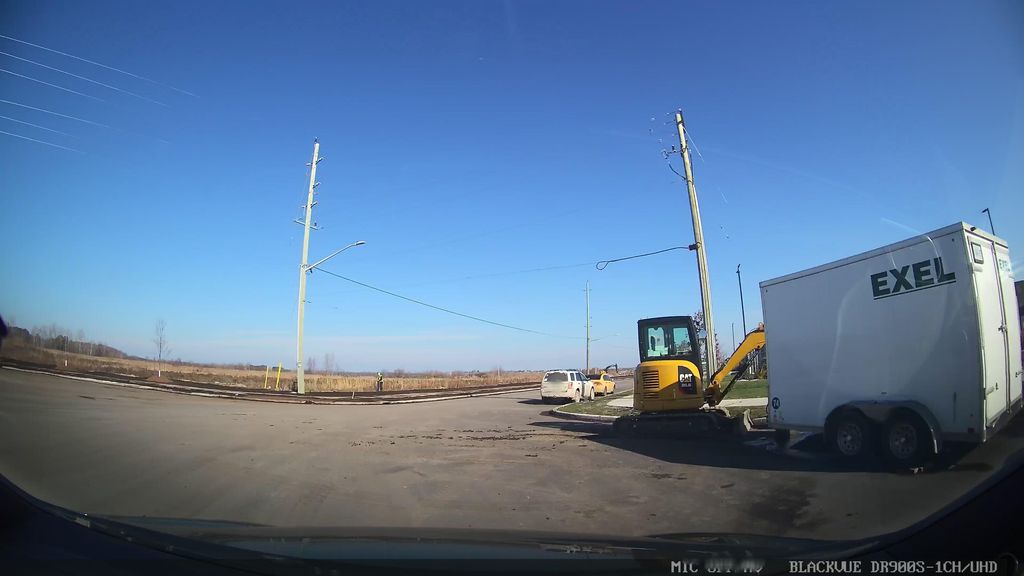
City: ottawa-gatineau